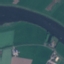
Land use / land cover: River